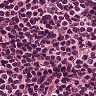
Metastatic tissue present: no